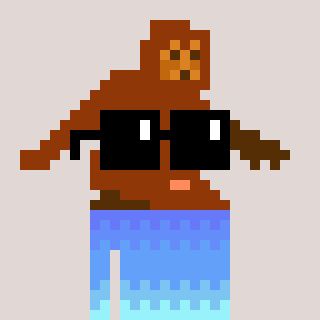
a pixel art character with square black sunglasses, a bigfoot-shaped head and a grayscale-colored body on a warm background